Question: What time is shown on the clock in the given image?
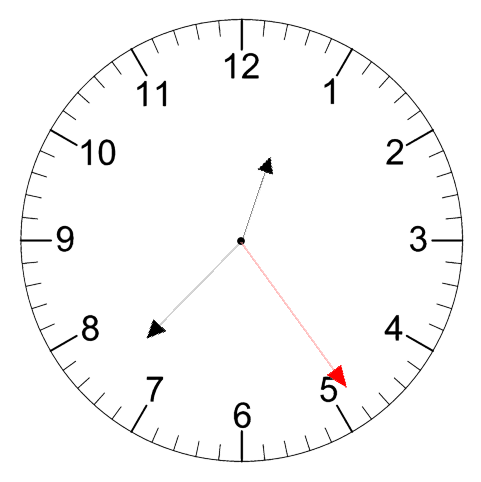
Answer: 12:37:24